Interaction volume radius: 5 \u00c5
Interaction volume height: 30 \u00c5
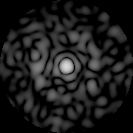
Disorder parameter: 0.7907